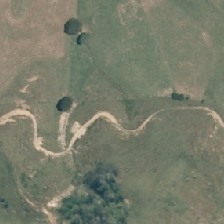
Land cover: low_producing_grassland